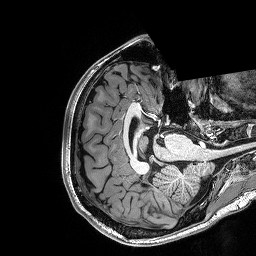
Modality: T1w
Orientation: axial